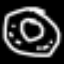
Label: donut